Question: Why isn't this use of succeeding in clearing the float so that content appears on a new line?
<URL>
:
'''
<div id="left-block"></div>
<div id="right-block"></div>
<div>Content</div>
'''
'''
#left-block {float:left; border:1px solid red; width:200px; height:200px;}
#right-block {float:left; border:1px solid green; width:200px; height:200px;}
#right-block:after {clear:both; content:""; display:block;}
'''

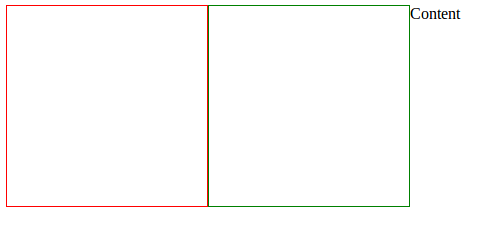
Answer: change your html as follows:
'''
<div id="clearfix">
<div id="left-block"></div>
<div id="right-block"></div>
</div>
<div>Content</div>
'''
And you css as:
'''
#left-block {
float:left;
border:1px solid red;
width:200px;
height:200px;
}
#right-block {
float:left;
border:1px solid green;
width:200px;
height:200px;
}
#clearfix:after {
clear:both;
content:"";
display: table;
}
'''
Basically you need to give the floated divs a parent and give the ':after' pseudoclass a display of 'table'.
This is because you need to clear the parent of the floated divs and not the children itself
<URL>